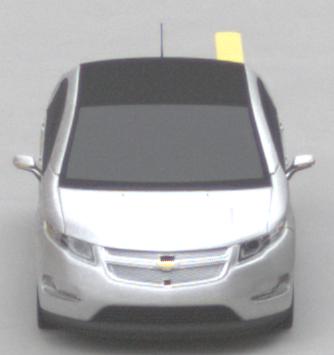
Make: Chevrolet
Model: Volt
Detailed model: Volt
Model produced from: 2011/11
Model produced until: 2014/08
Doors: 5
Color: white
Road condition: dry road
Daytime: midday
Contrast: low contrast